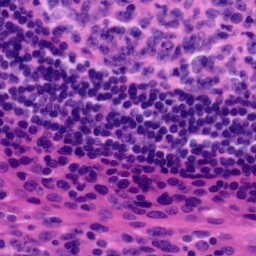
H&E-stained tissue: Tonsil